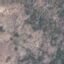
Land use / land cover class: HerbaceousVegetation